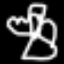
Label: angel